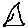
Label: triangle